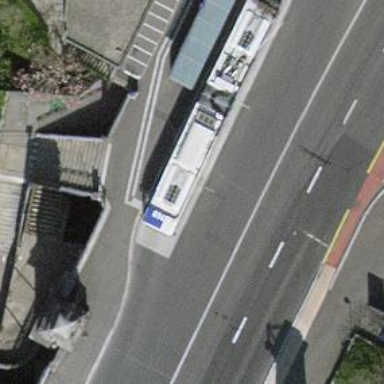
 there is trolley wire running along the road and cycle track on the left side."